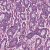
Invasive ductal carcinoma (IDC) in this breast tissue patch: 1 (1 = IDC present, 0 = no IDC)